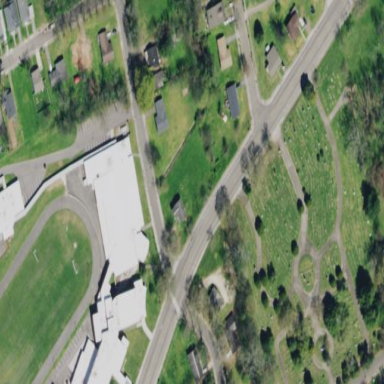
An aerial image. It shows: Cemetery.